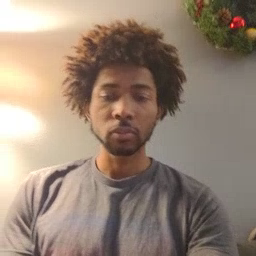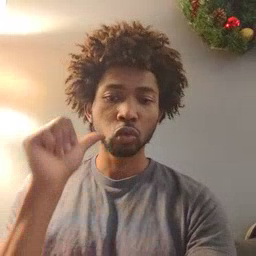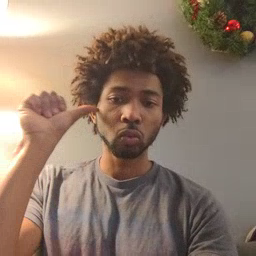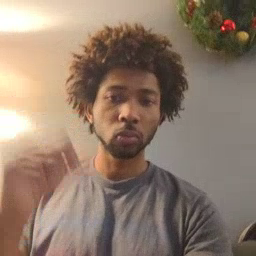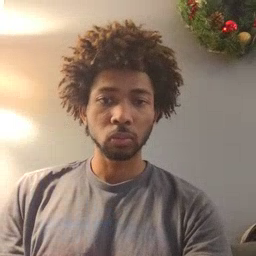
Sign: yesterday